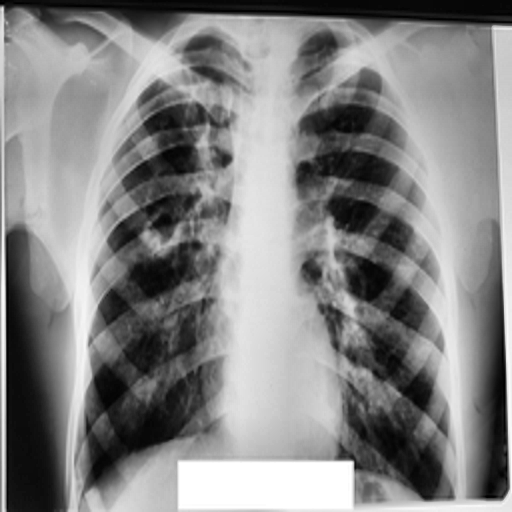
Finding: TUBERCULOSIS